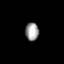
Tissue: prostate
Cell type: Fibroblasts
Senescence score: 0.6993
Nuclear area (px): 239
Mean DAPI intensity: 155.665